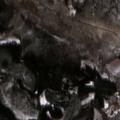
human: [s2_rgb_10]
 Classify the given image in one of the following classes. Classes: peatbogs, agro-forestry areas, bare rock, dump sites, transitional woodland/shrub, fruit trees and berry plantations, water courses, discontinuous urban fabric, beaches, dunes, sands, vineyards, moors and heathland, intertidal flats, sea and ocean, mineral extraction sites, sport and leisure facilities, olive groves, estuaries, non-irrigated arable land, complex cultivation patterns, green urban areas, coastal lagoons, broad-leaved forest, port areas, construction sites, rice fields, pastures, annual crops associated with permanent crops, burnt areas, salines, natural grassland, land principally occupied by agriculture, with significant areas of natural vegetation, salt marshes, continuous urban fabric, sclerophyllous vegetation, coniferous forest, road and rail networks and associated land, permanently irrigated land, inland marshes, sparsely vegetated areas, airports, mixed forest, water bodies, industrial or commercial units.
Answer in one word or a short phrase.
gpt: broad-leaved forest, coniferous forest, mixed forest, transitional woodland/shrub